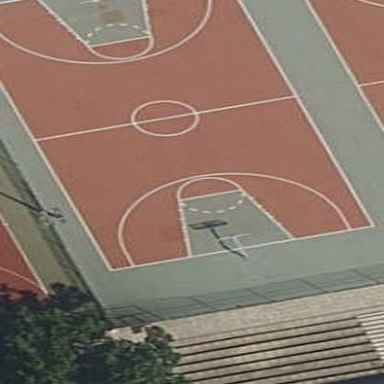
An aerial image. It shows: Basketball court on leisure land pitch.